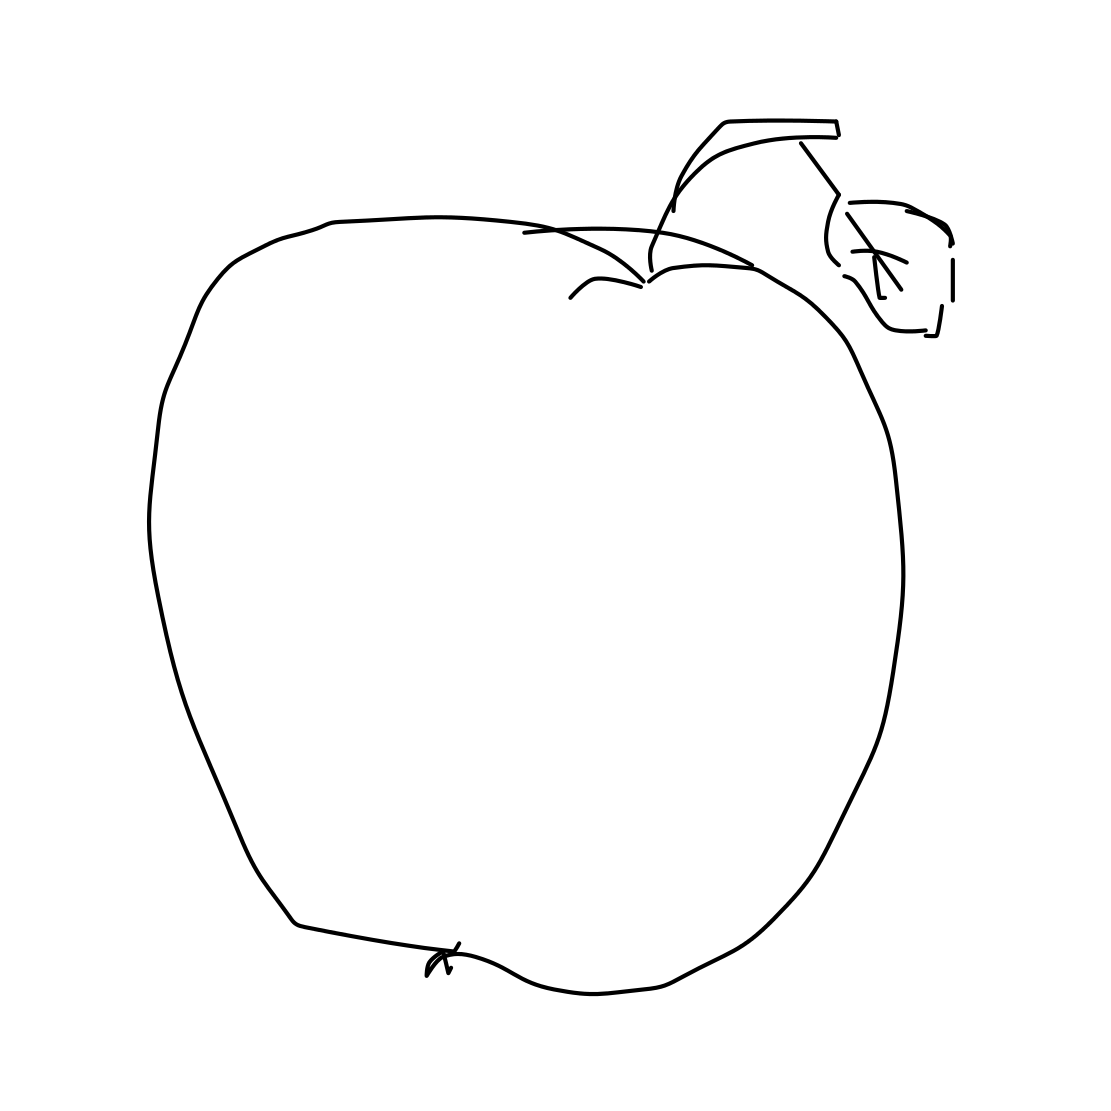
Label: apple